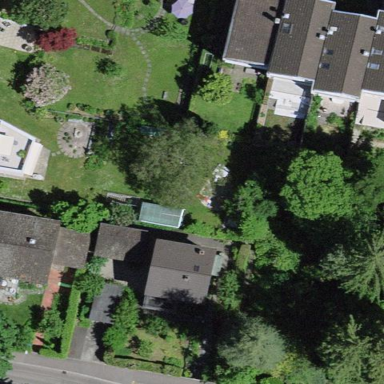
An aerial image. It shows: Garden area designated for leisure land.